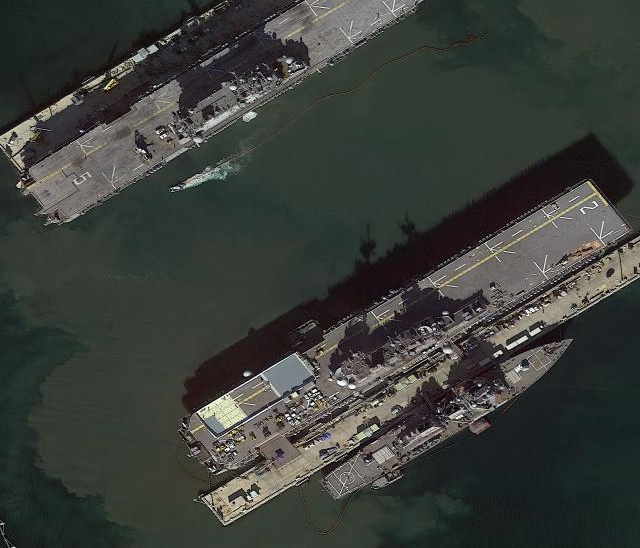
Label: assault